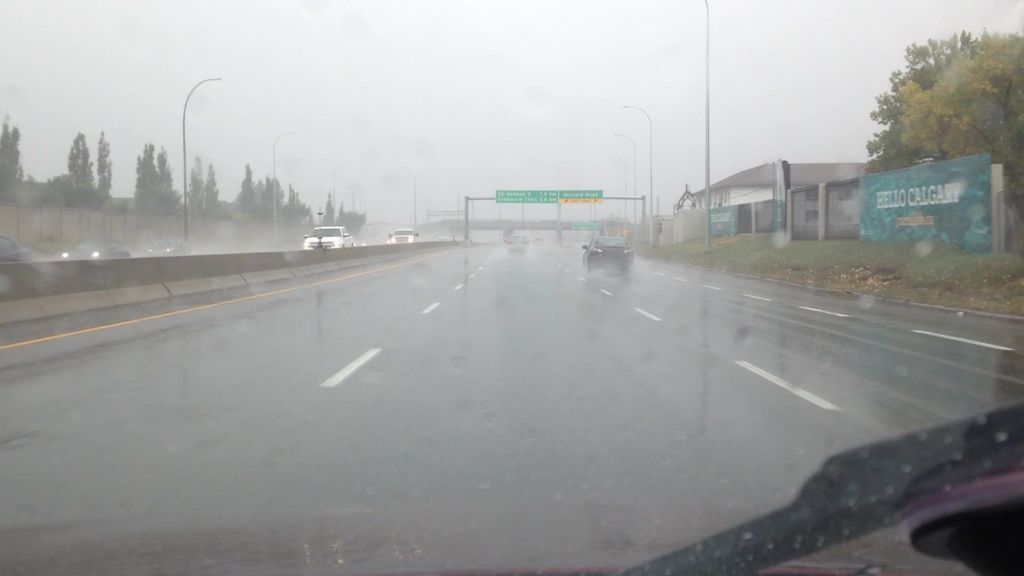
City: calgary